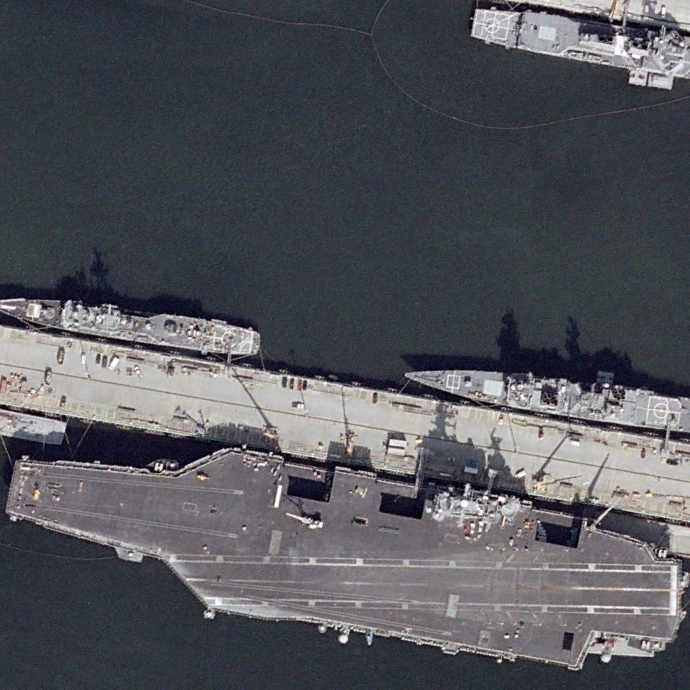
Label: aircraft_carrier